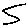
Label: zigzag